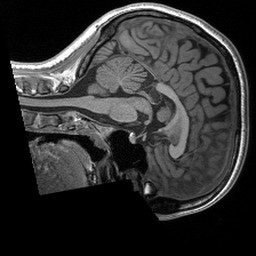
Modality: T1w
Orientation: sagittal
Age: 20
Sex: female
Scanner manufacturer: siemens
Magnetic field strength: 3 T
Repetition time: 2.4 s
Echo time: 0.00191 s